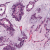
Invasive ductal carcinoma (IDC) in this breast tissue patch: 1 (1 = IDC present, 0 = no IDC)